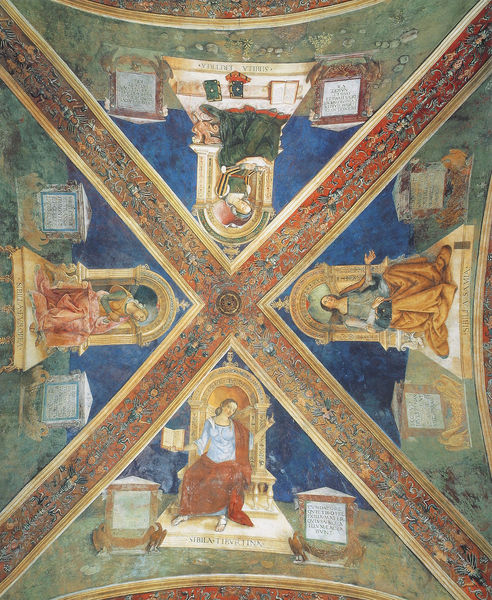
Titel: Cappella Baglioni
Künstler: Bernardino Pinturicchio
Standort: Spello, S. Maria Maggiore (EU - I - Umbrien)
Schlagwörter: blau, frauen, grün, sitzen, frau, rot, ornament, gold, decke, ranken, schrift, bogen, rundbogen, thron, tafel, bögen, buch, kreuz, trohn, rundbögen, diagonale, heilige, heiligtum, deckengemälde, maria, nischen, deckenmalerei, deckengewölbe, heilige frauen